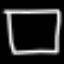
Label: square